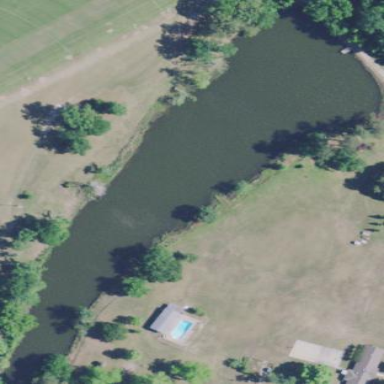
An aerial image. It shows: Serene pond surrounded by nature.